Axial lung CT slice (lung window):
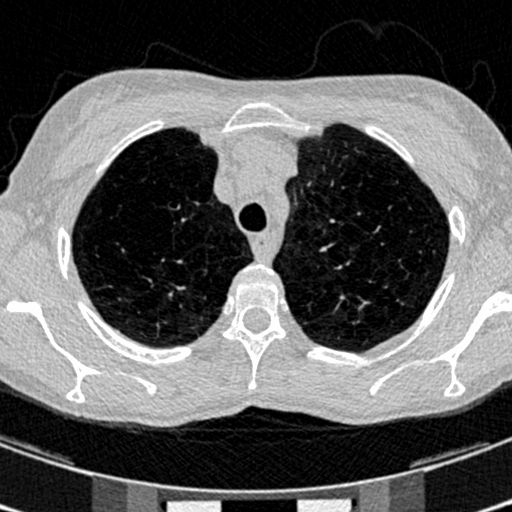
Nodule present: no